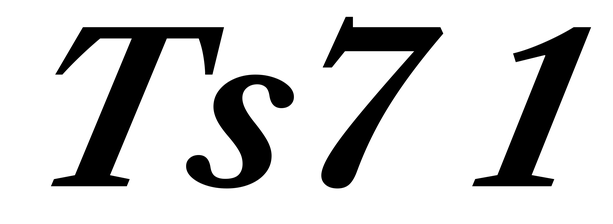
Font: LibreCaslonText-Italic_Bold_Italic